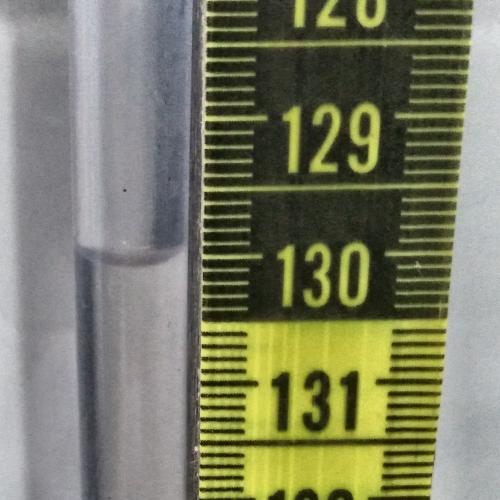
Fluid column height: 130.0 cm